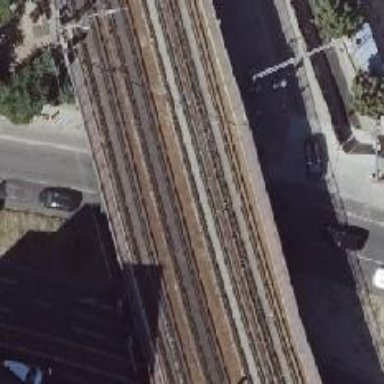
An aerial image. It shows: Viaduct bridge carrying electrified light rail. The railway is built with ballastless technology.